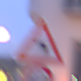
Verkehrszeichen: KurveLinks
Zusatzzeichen unten: Geschwindigkeit60
Umgebung: Outdoor, Urban
Tageszeit: Night
Wetter: PartlyCloudy
Licht: Artificial
Jahreszeit: NotSpecified
Kontrast: HighContrast